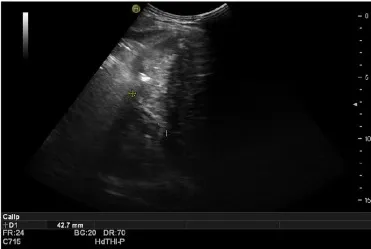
(A) Artificial vessels, which were visualized by ultrasound one week after operation, were approximately 42.7 mm in length.
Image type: radiology (ultrasound)